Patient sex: M
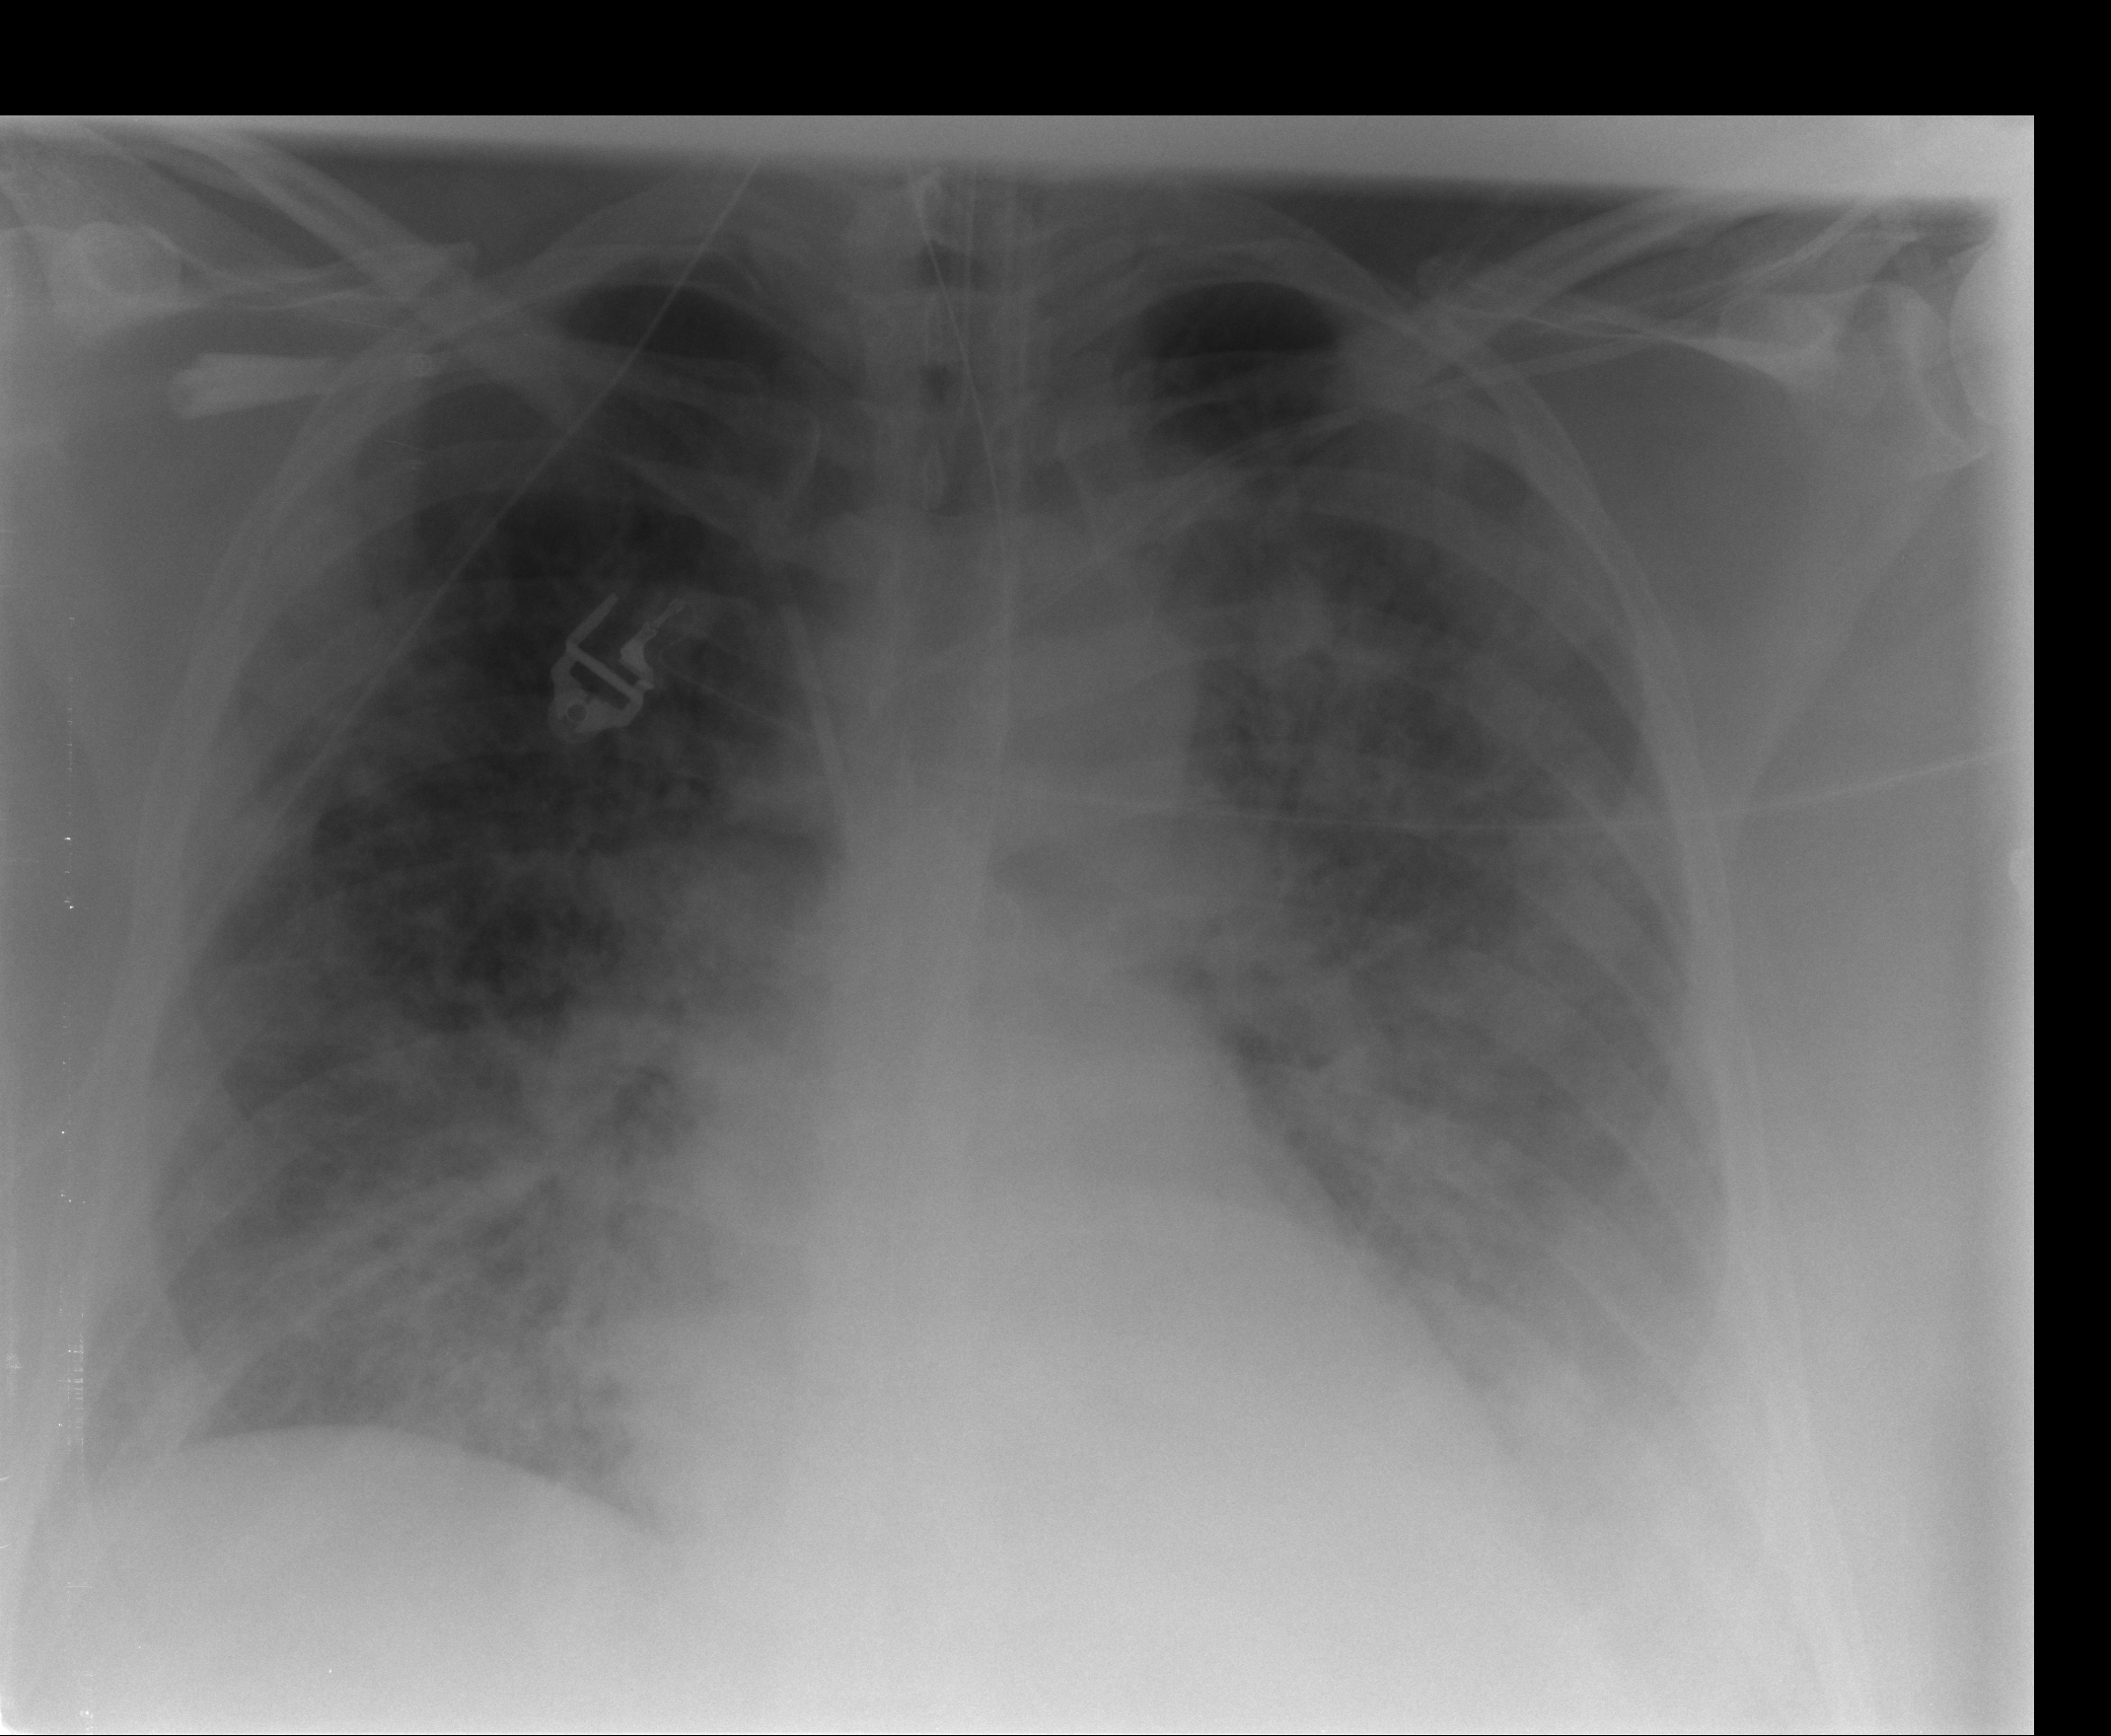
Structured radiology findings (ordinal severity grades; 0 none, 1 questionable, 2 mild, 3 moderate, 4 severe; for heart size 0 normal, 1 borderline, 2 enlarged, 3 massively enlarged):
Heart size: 0
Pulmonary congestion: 2
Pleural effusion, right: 1
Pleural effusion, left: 2
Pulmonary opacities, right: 3
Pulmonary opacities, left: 4
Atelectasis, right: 2
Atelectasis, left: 2